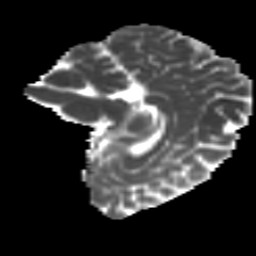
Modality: MD
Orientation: sagittal
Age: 19
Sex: female
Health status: ill
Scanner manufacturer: ge
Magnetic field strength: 3 T
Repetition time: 6.752 s
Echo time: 0.079 s